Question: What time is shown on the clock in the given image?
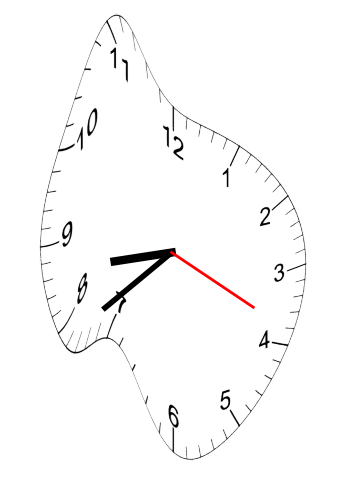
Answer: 08:38:19